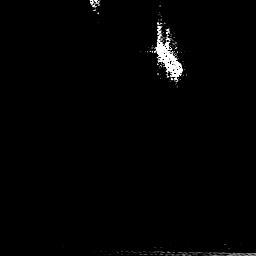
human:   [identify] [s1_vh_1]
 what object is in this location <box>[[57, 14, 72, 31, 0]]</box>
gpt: <ref>1 medium ship at the top</ref>